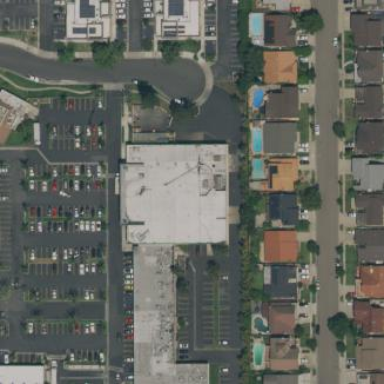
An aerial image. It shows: Retail building.